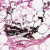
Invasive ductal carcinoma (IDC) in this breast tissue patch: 0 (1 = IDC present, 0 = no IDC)